Question: I'm recently working on a tree structure, multiple nodes, multiple and increasable levels, and a print() method.
At first, i thought it should be a Composite, i then wrote down some possible design and codes:

'''
$struc = new Node('name0', 'id0', 'desc0');
$node1 = new Node('node1', 'id1', 'desc1');
$node2 = new Node('node2', 'id2', 'desc2');
$node3 = new Node('node3', 'id3', 'desc3');
$leaf1 = new Leaf('leaf1', 'ld1', 'lesc1');
$leaf2 = new Leaf('leaf2', 'ld2', 'lesc2');
$leaf3 = new Leaf('leaf3', 'ld3', 'lesc3');
$leaf4 = new Leaf('leaf4', 'ld4', 'lesc4');
$struc.add($node1);
$struc.add($node3);
$node1.add($leaf1);
$node1.add($leaf2);
$node1.add($node2);
$node2.add($leaf3);
$node3.add($leaf4);
'''
Looks good, i think and begin coding, print() method may follow Iterator pattern later.
But during coding, i feel is it too complex for these simple nodes? And i have to instantiate a lot of concrete classes (more than 50+, and increasing). I then stopped and thinking a simple similar way by using array:
'''
-- Structure Class --
//To be more readable and clear, array here could be
//divided to 3 arrays(root/nodes/leafs), then connect
//in a similar way Composite does.
$struc = array('name0', 'id0', 'desc0',
'children'=>array(
array('node1', 'id1', 'desc1',
'children' => array(
array('leaf1', 'ld1', 'lesc1'),
array('leaf2', 'ld2', 'lesc2'),
array('node2', 'id2', 'desc2',
'children'=>array(array('leaf3', 'ld3', 'lesc3'))
)
)
),
array('node3', 'id3', 'desc3',
'children' => array(array('leaf4', 'ld4', 'lesc4'))
)
)
);
function print($node = $this->struct) {
...
if(isset($node['children'])) $this->print($node['children']);
...
}
'''
The two designs look very similar, now i'm a little confused, what's the value of Composite pattern, am i missed something important of this pattern?
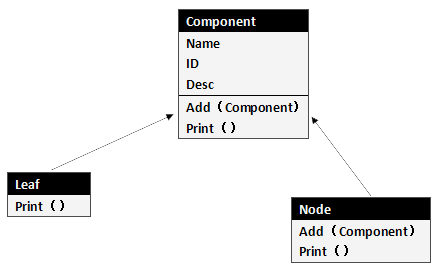
Answer: The point of the <URL> without having to worry about whether you're printing a single Component or have to iterate through an entire Tree.
But it looks as though you're unclear about object-oriented programming in general, since you're considering using nested arrays instead. The value of using objects instead of hashes (which PHP arrays are) for everything is <URL>, which makes it much easier to debug and maintain programs.